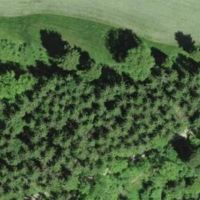
EUNIS habitat code: 44
Species observed at this site:
Pulmonaria obscura